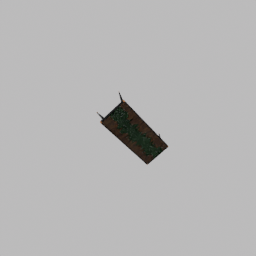
Label: furniture